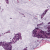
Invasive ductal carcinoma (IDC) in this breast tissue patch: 1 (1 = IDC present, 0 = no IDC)